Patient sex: F
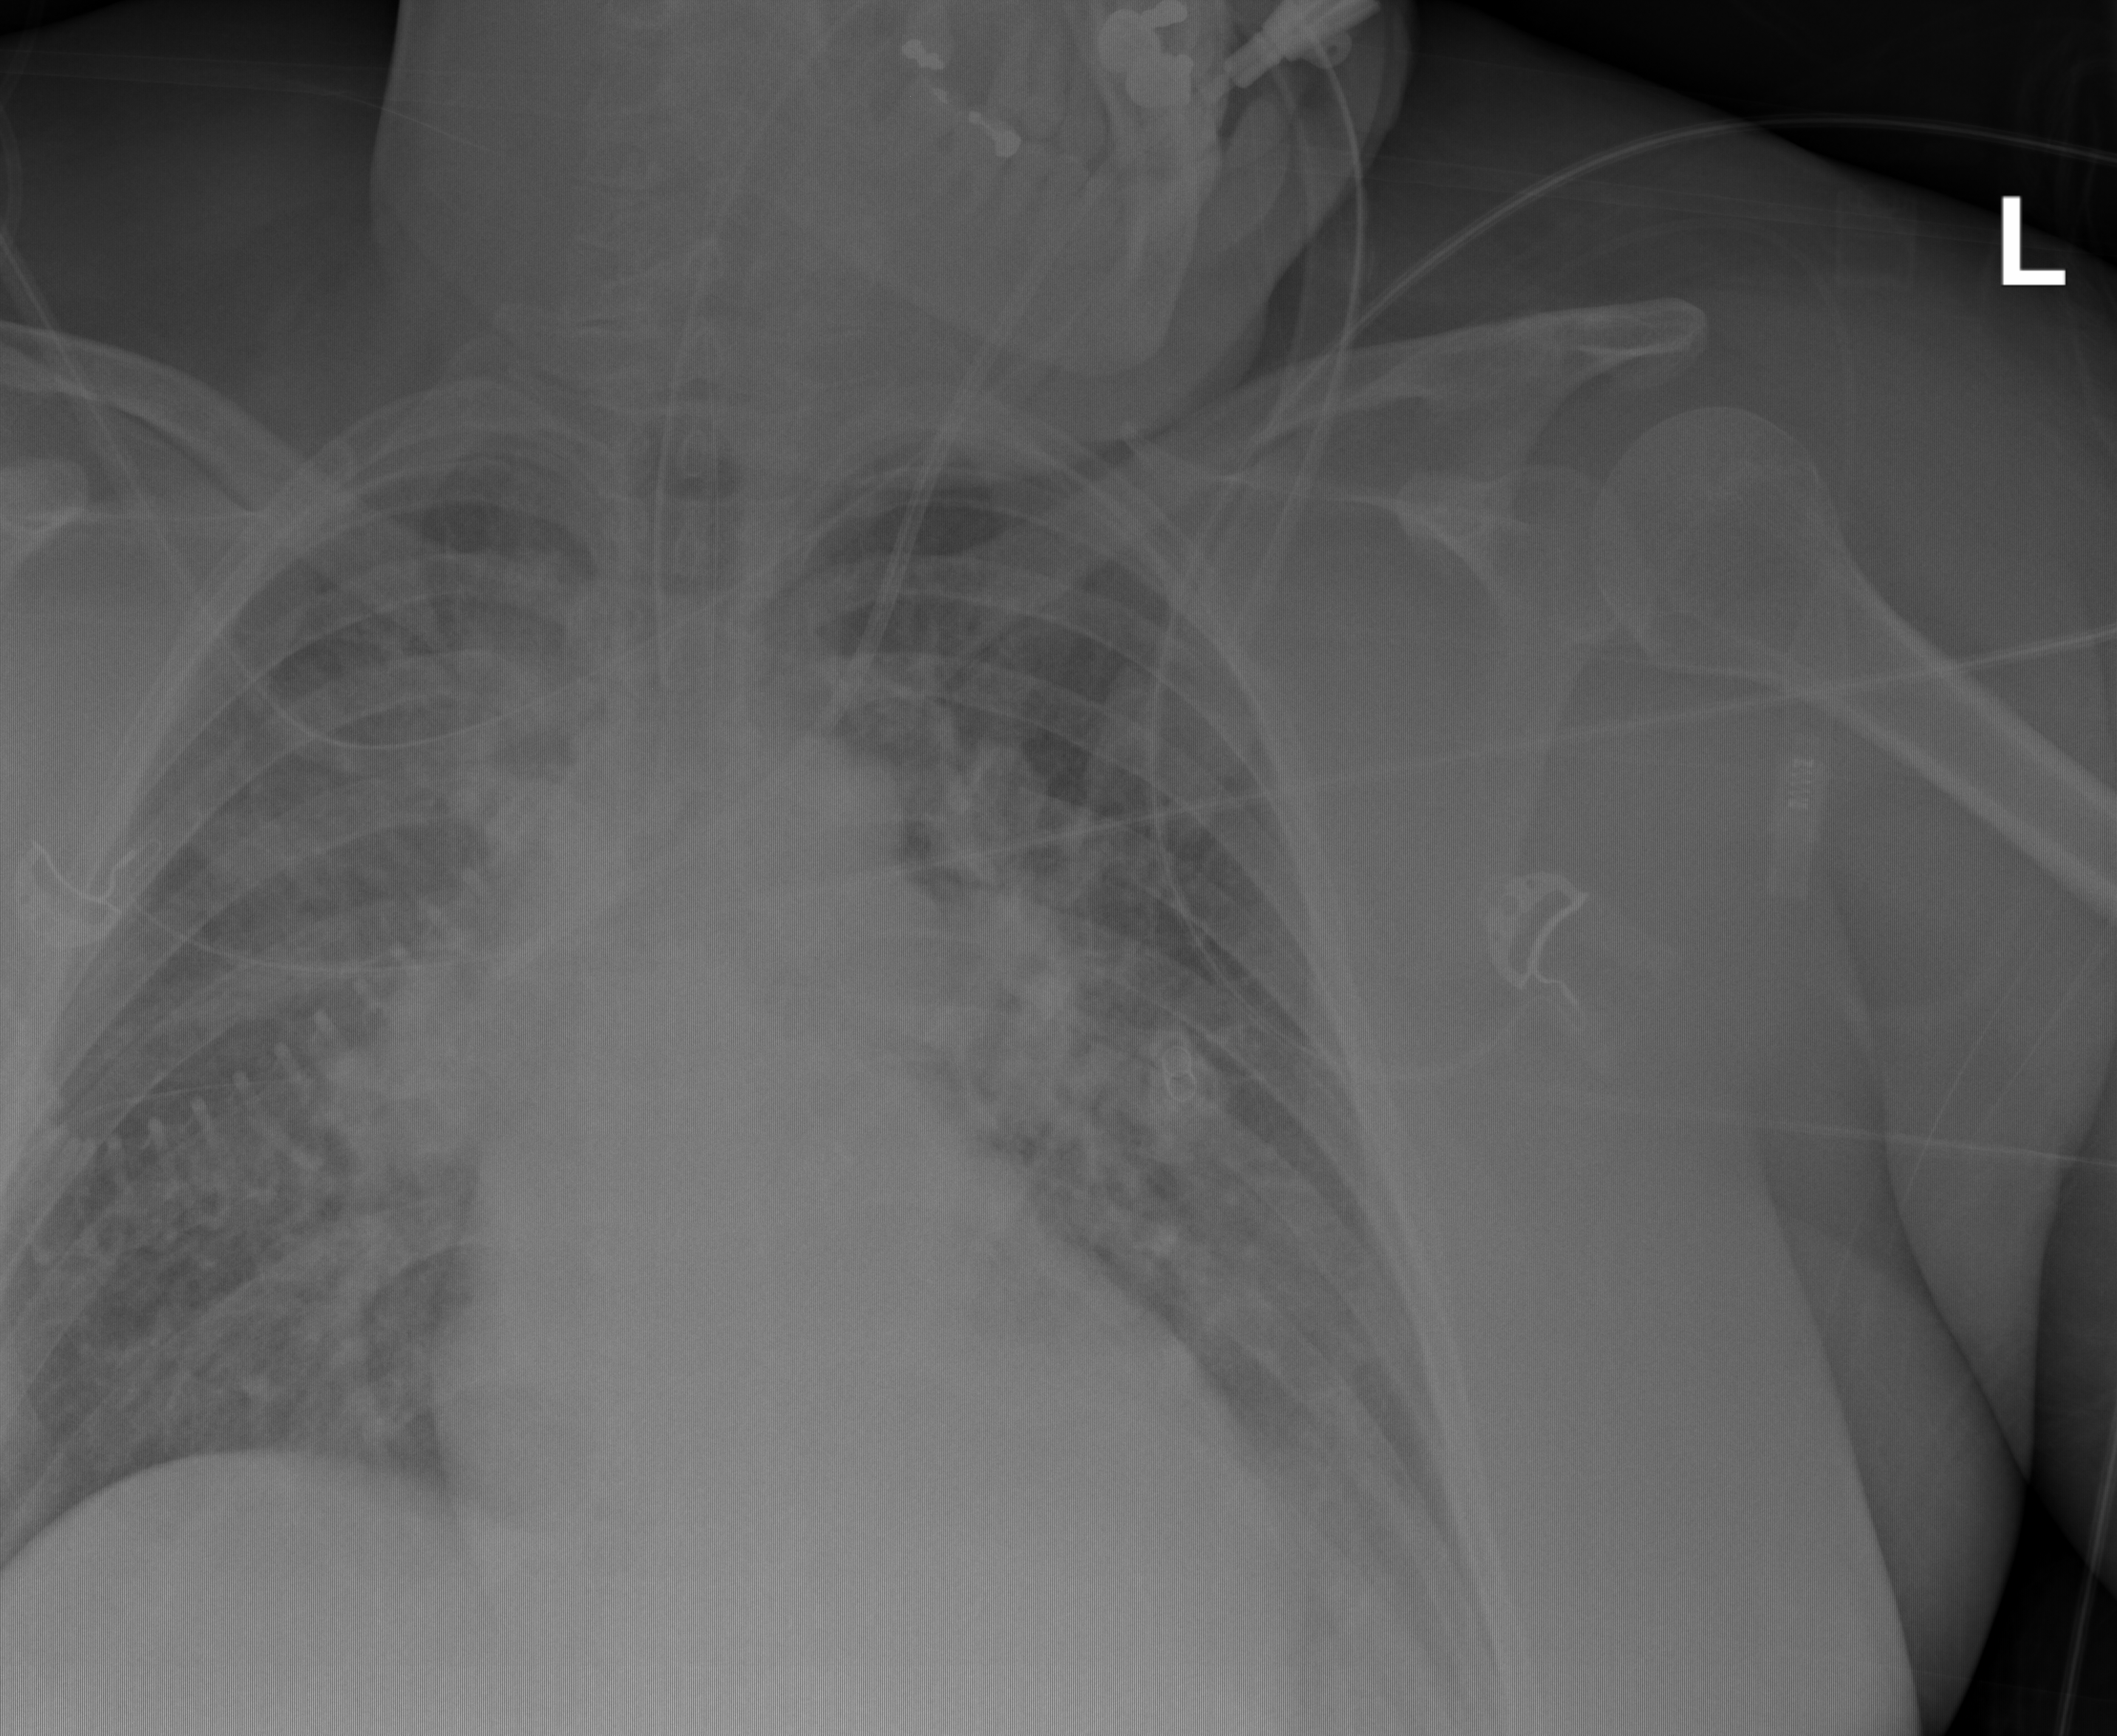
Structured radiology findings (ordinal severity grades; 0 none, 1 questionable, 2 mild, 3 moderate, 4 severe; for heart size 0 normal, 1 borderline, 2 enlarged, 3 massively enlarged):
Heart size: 2
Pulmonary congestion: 2
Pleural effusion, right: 0
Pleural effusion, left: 2
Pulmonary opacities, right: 3
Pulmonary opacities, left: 3
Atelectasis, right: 2
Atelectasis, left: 2